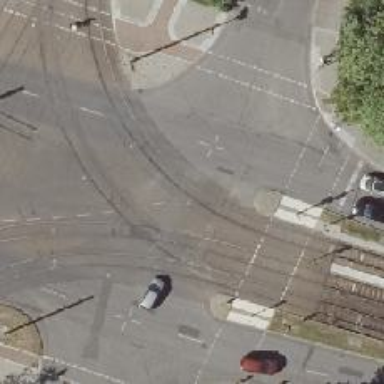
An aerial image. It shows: Tram level crossing on the railway.